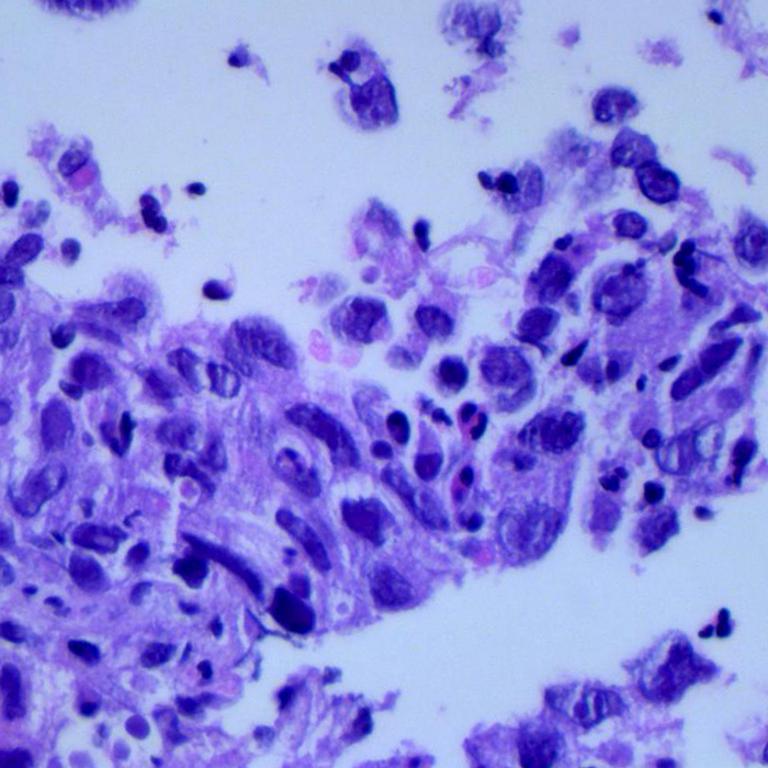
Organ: lung
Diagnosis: adenocarcinomas